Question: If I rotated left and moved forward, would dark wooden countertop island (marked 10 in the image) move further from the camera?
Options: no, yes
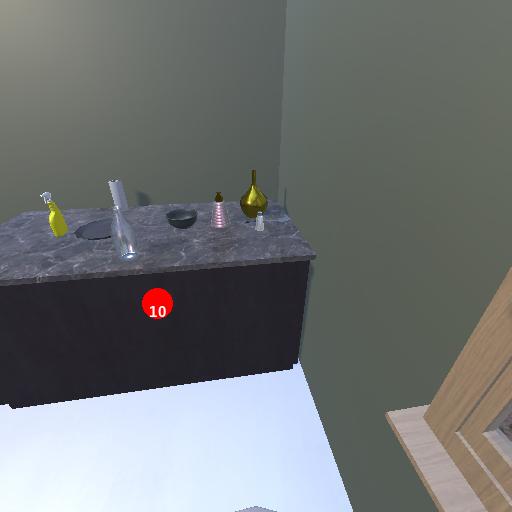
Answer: no